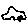
Label: car